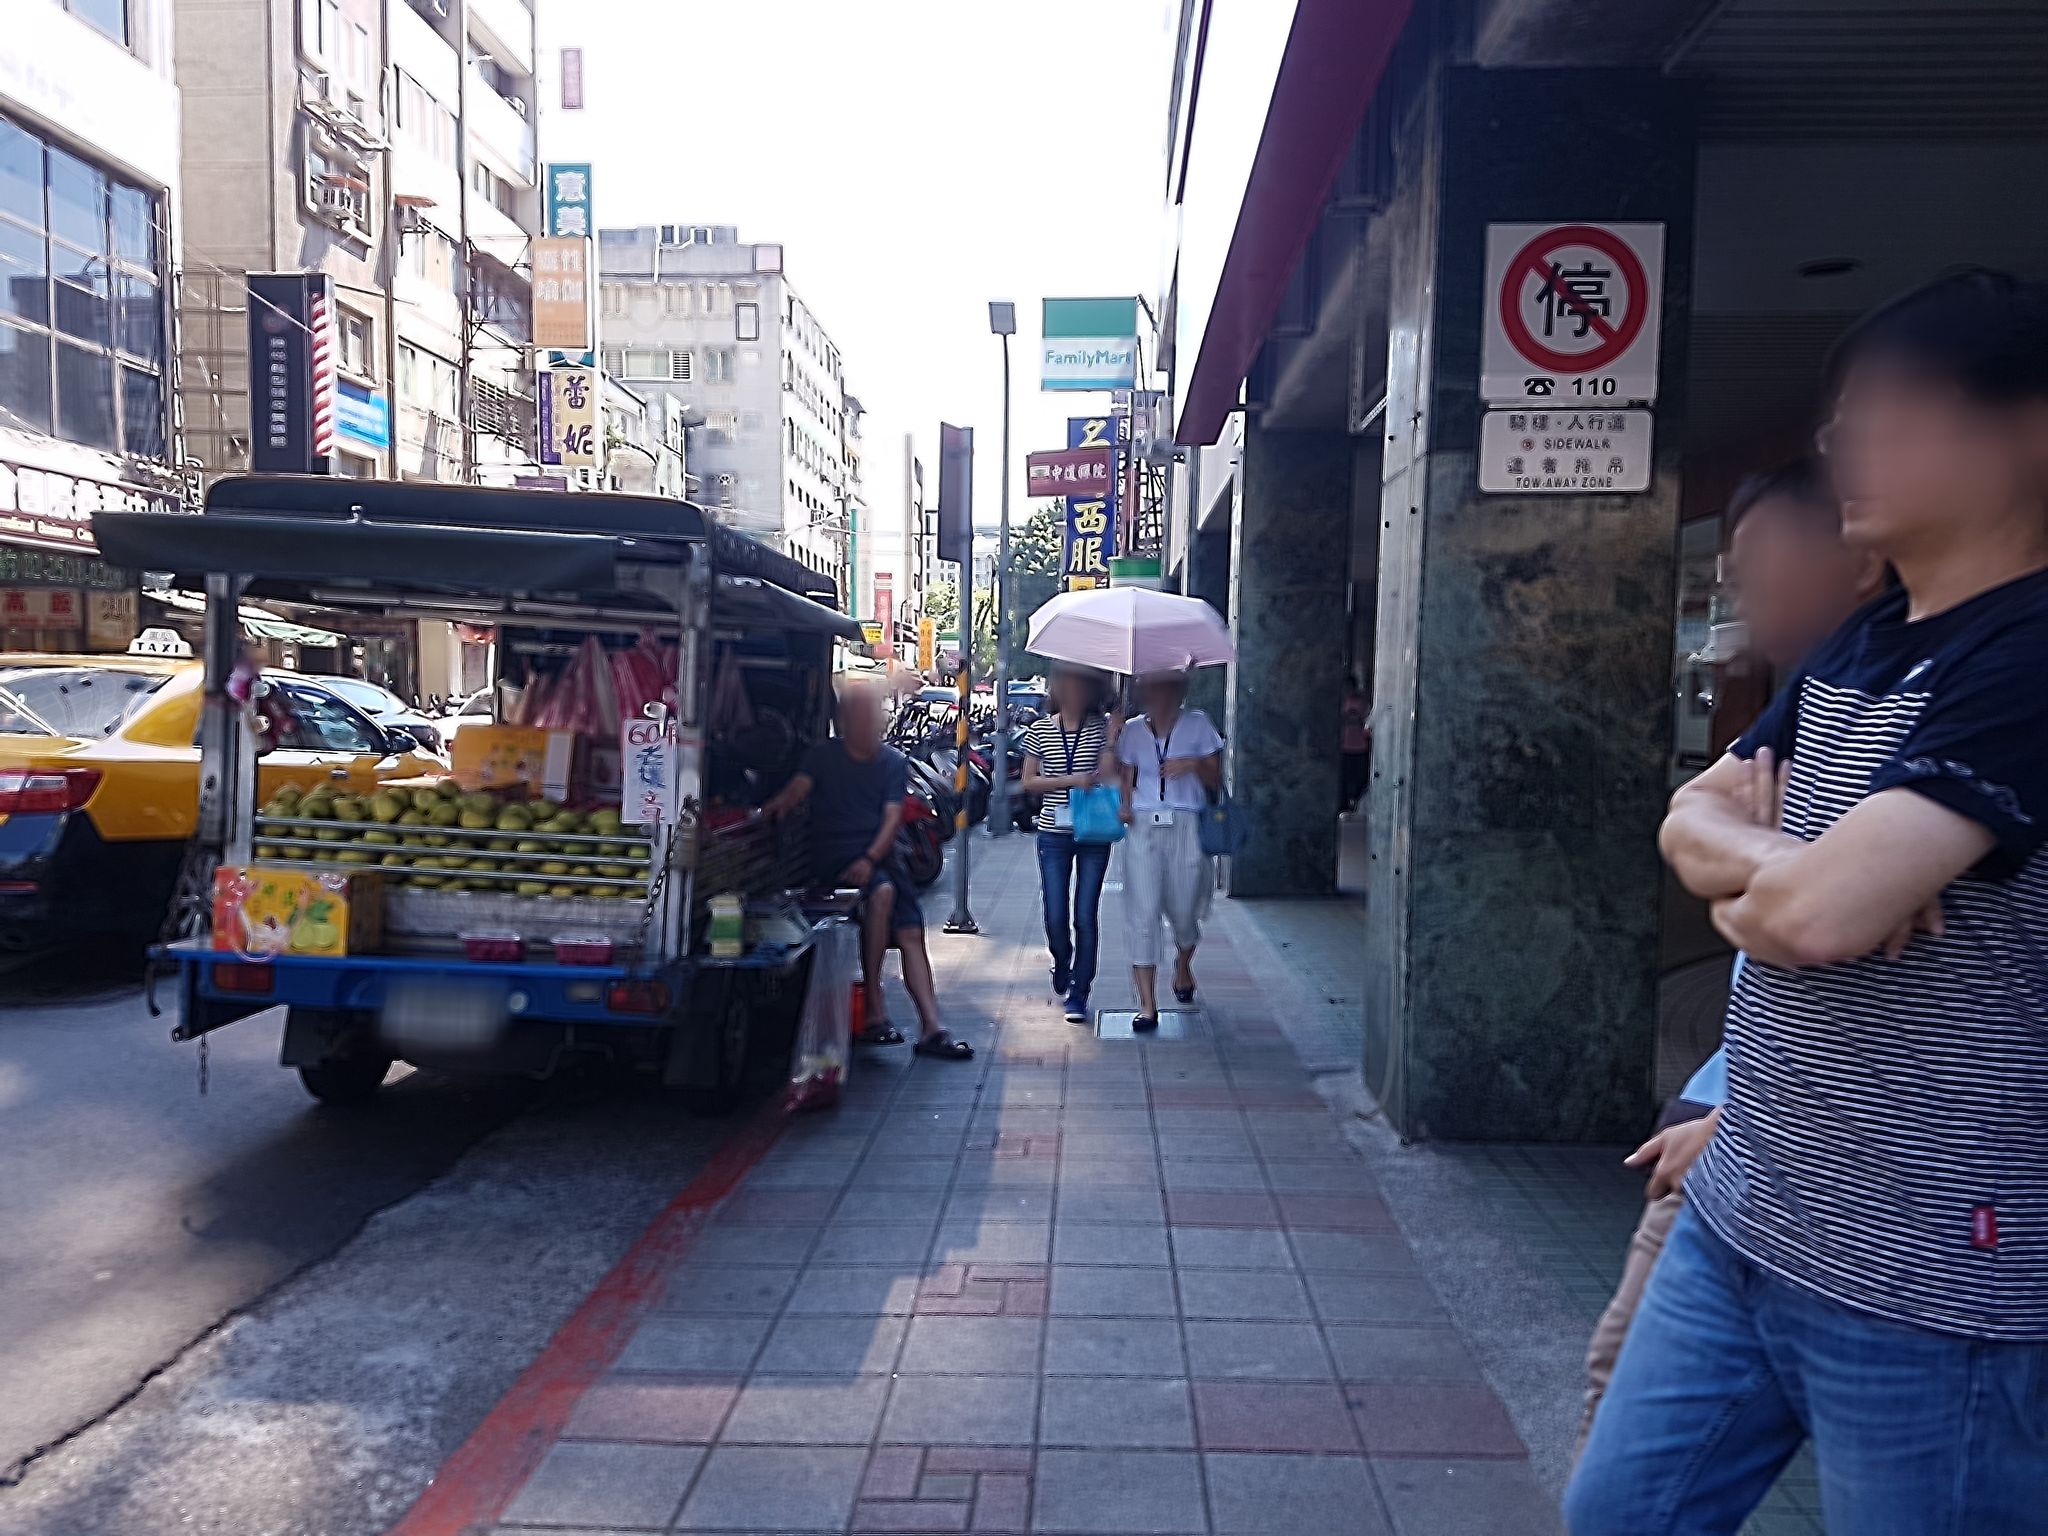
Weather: clear
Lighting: day
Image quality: good
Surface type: walking surface
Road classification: residential
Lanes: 4
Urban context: urban centre
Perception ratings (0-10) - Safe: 0.99, Lively: 6.65, Beautiful: 1.76, Boring: 3.41, Depressing: 1.22, Wealthy: 1.85